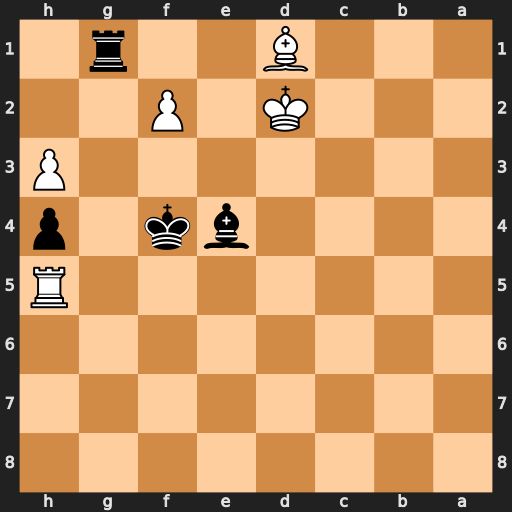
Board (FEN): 8/8/8/7R/4bk1p/7P/3K1P2/3B2r1
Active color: b
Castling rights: -
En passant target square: -
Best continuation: Rxd1+ Kc3 Rd3+ Kb2 Rxh3